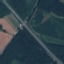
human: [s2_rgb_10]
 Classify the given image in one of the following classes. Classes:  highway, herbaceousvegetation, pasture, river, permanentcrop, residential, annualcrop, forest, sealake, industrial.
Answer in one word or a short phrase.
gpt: Highway